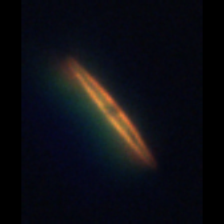
Taxon: Pennate
Group: Diatoms